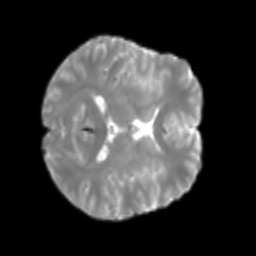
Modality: T2w
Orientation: axial
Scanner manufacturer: siemens
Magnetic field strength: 3 T
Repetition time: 4 s
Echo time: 0.0594 s